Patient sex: F
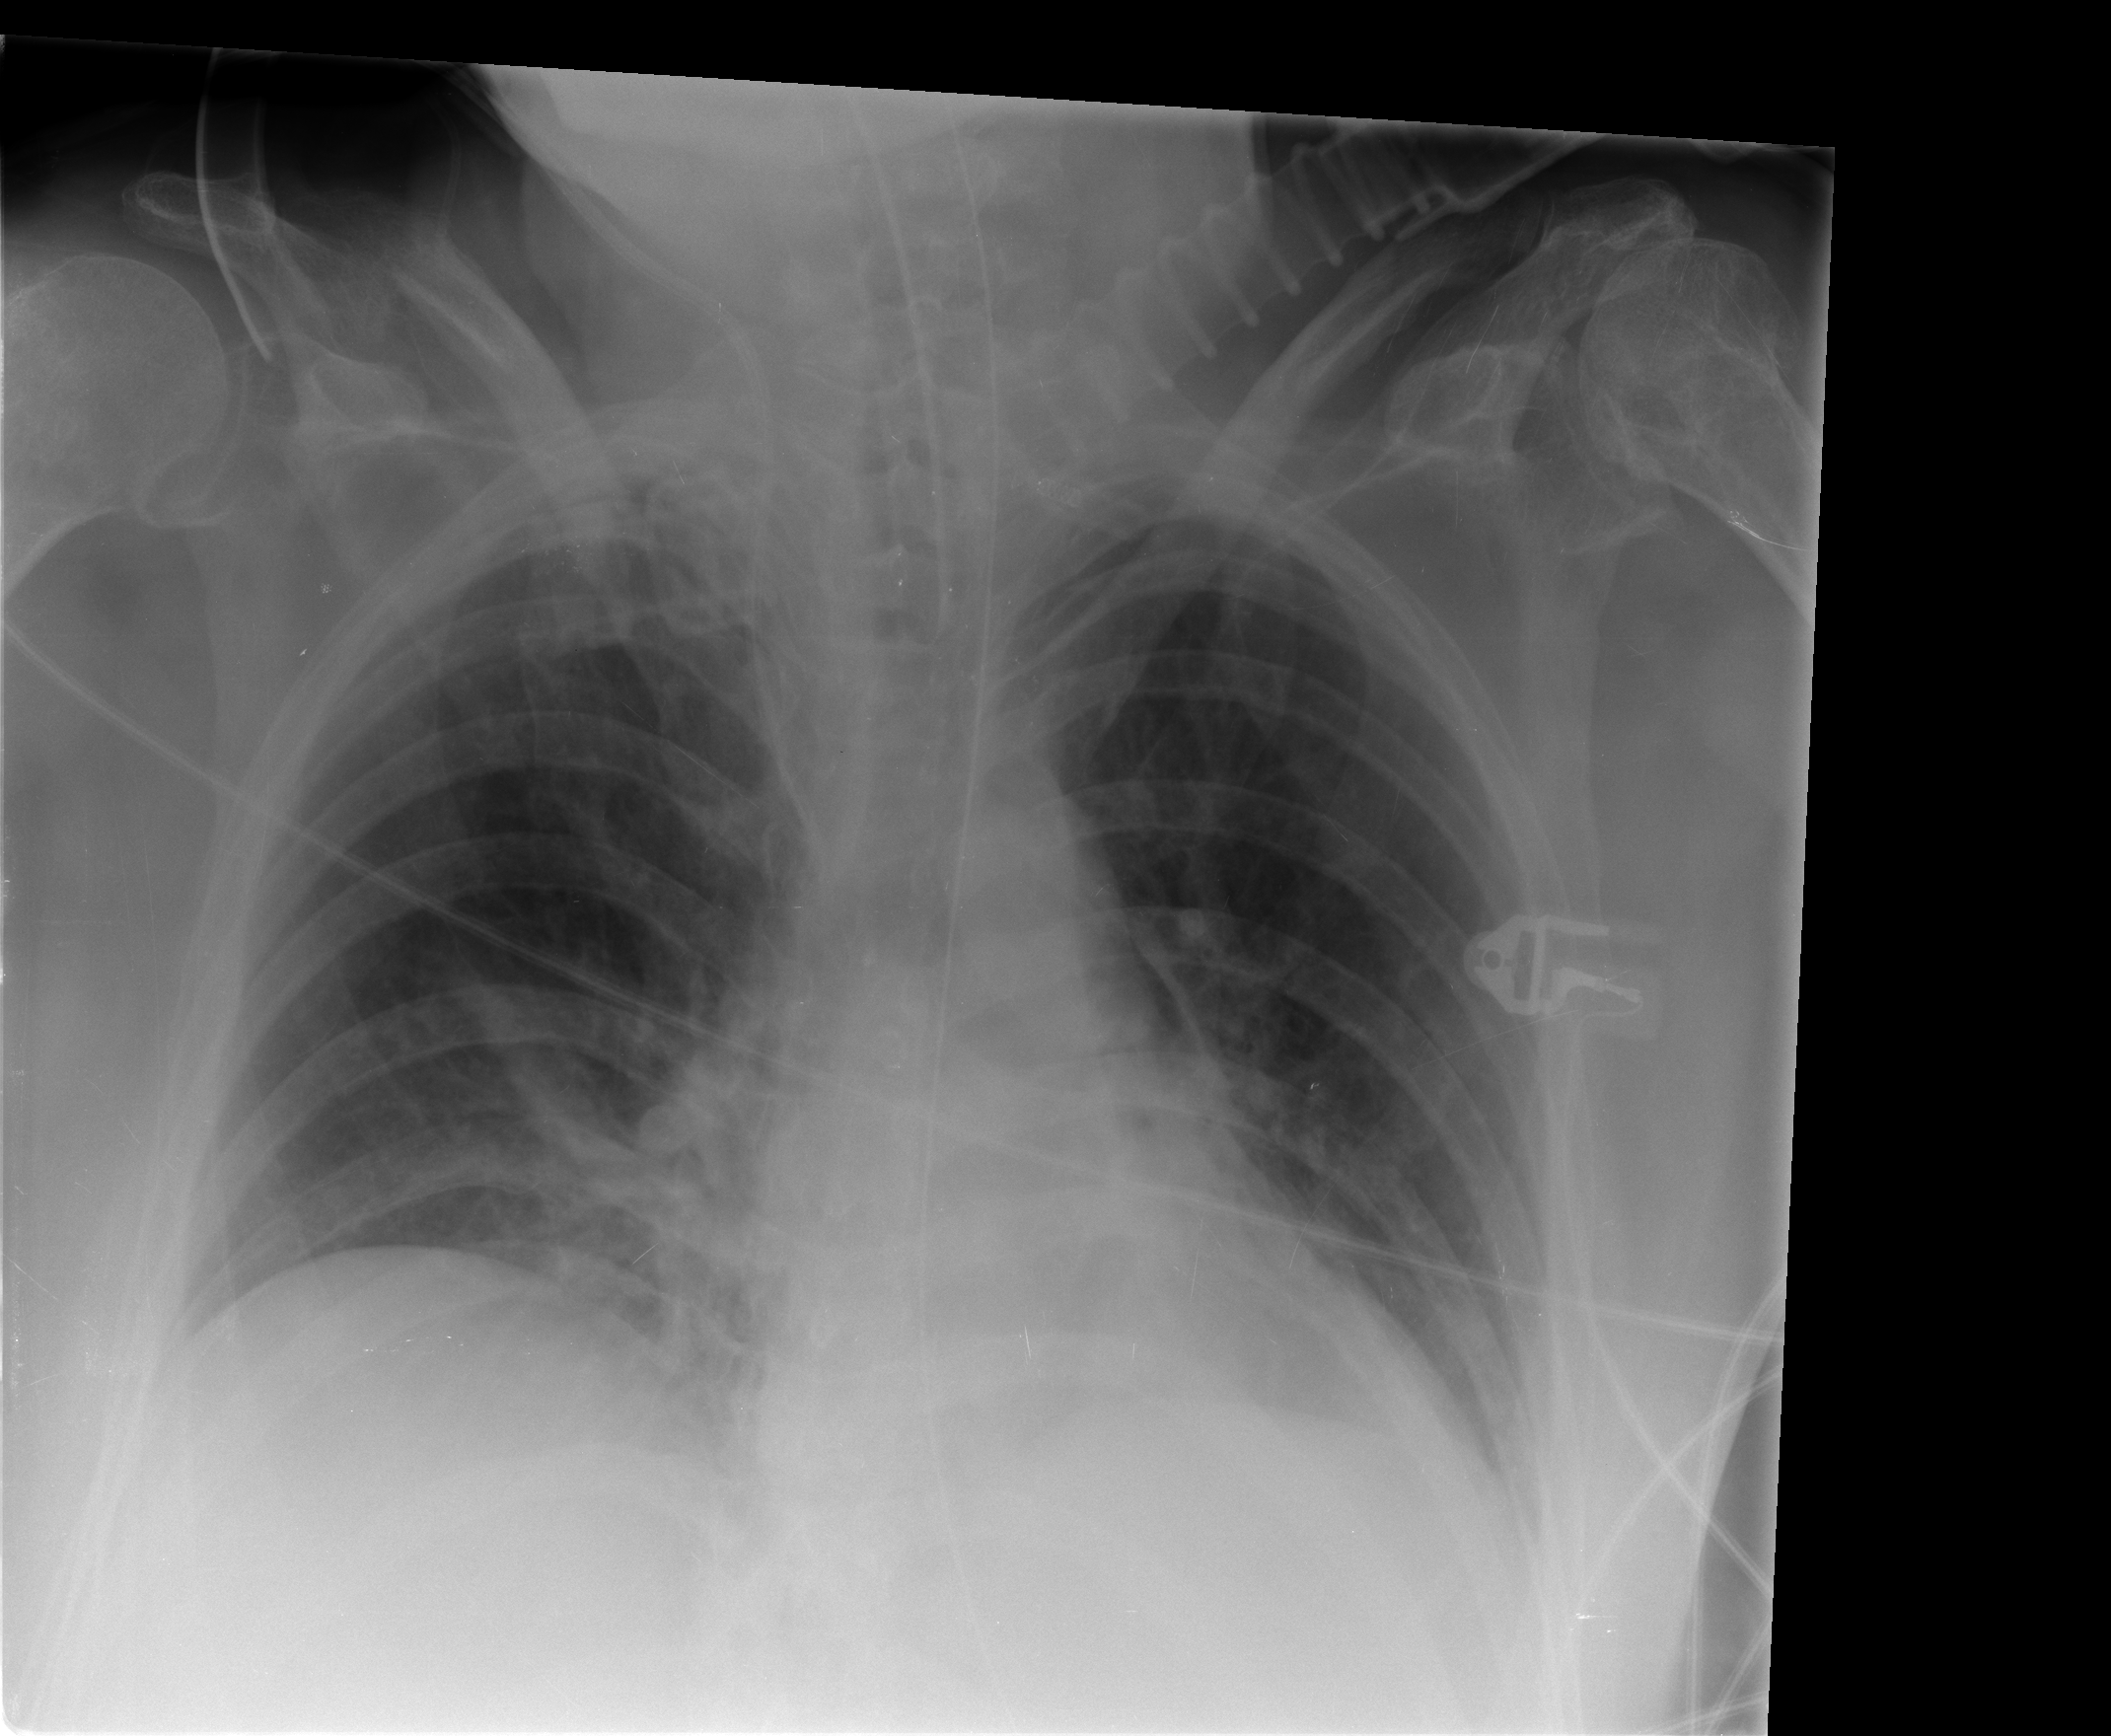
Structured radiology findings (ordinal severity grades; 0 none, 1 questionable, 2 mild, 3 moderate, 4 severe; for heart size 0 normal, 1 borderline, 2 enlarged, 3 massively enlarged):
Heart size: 0
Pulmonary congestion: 2
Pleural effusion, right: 0
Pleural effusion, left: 0
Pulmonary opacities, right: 2
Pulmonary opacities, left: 0
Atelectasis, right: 2
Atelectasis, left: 1